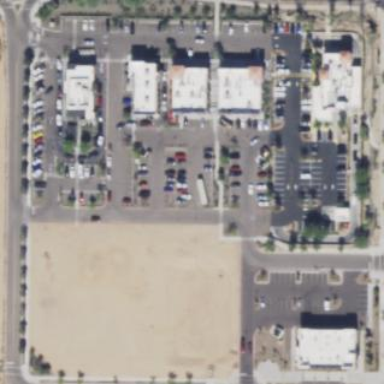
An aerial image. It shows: Retail area.